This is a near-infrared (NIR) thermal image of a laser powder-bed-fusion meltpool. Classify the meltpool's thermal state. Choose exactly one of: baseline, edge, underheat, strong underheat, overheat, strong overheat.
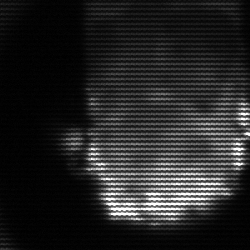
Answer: baseline